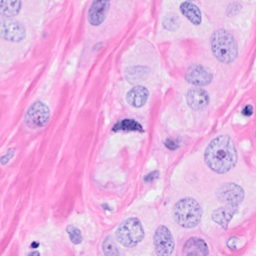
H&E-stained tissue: Breast